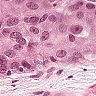
Metastatic tissue present: yes